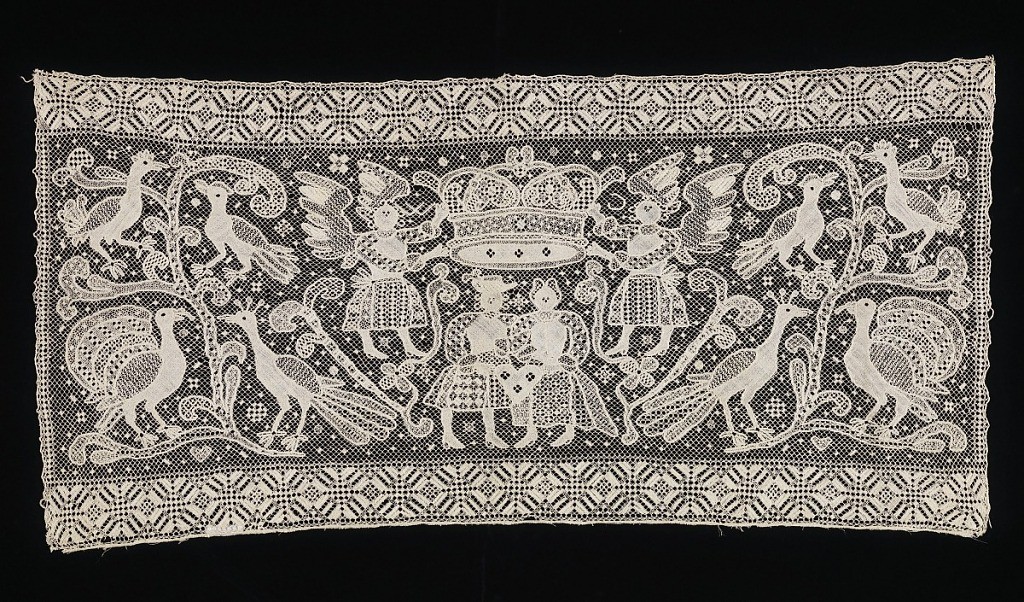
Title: Panel
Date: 18th century
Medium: linen Technique: needlework on knotted net
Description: Horizontal band with a couple standing below a crown supported by winged figures. Peacocks and birds in trees on either side.